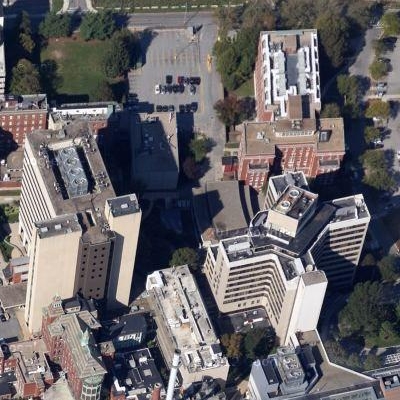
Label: Industry